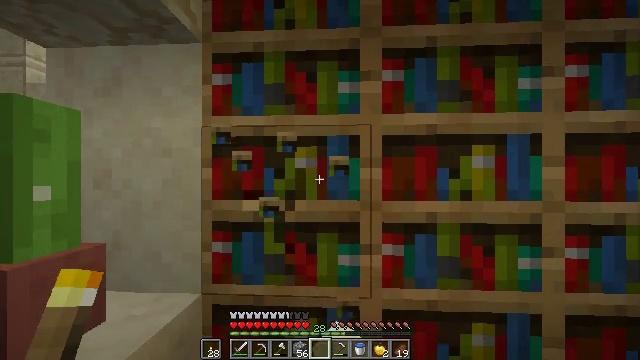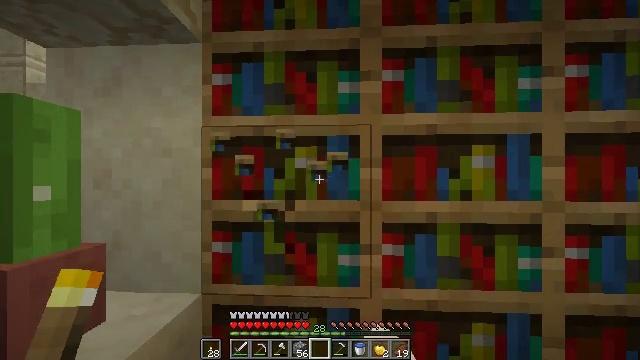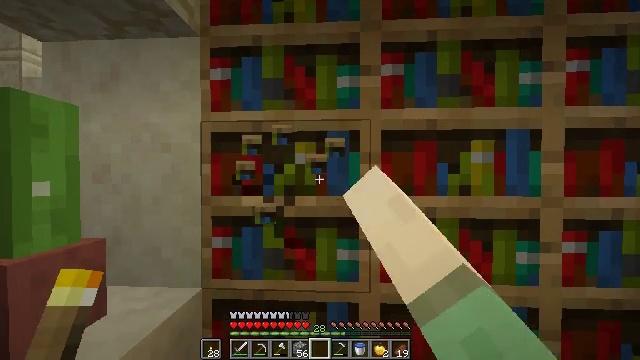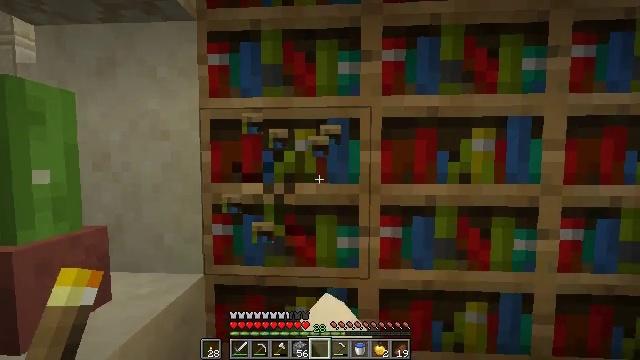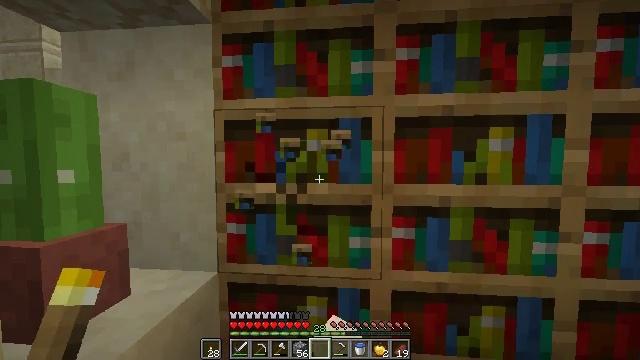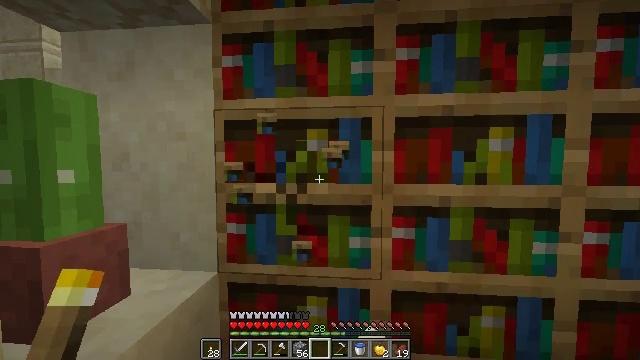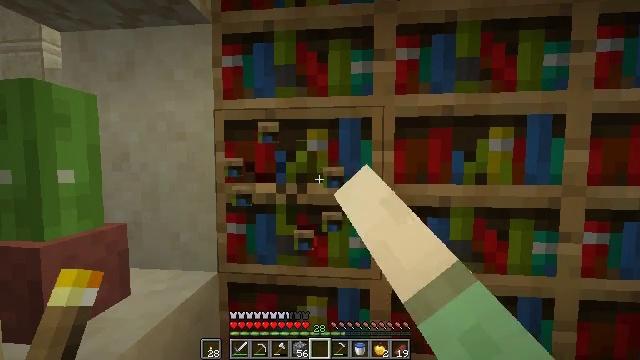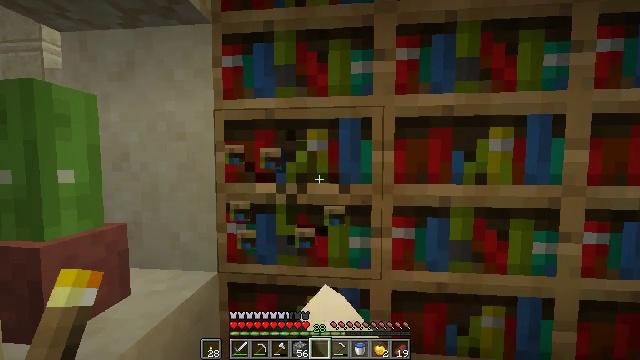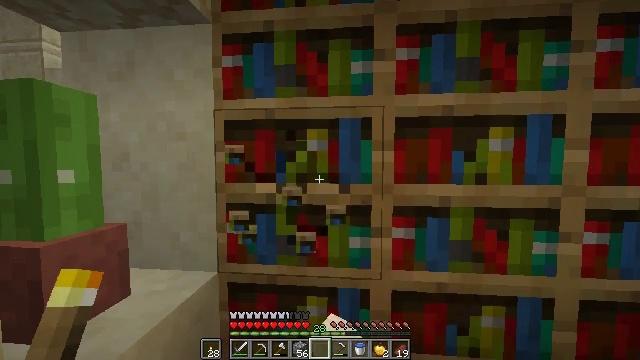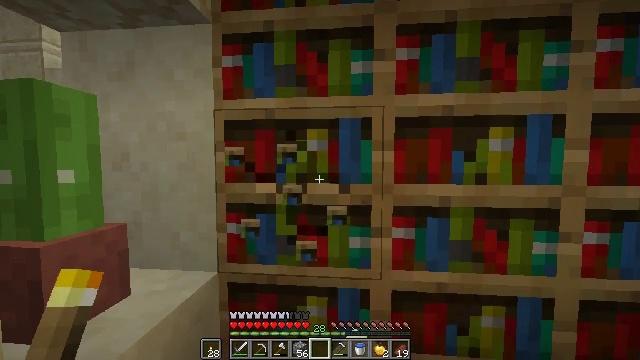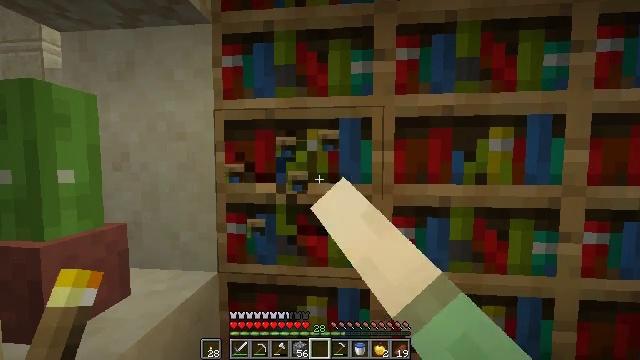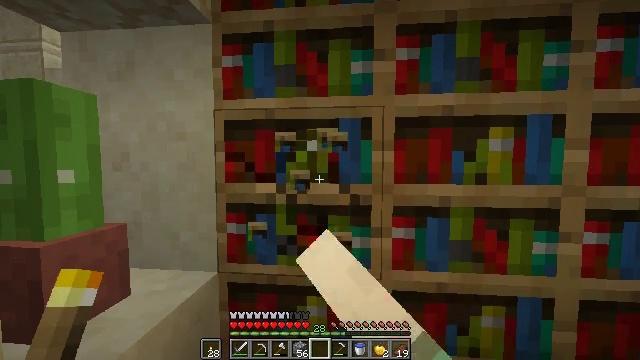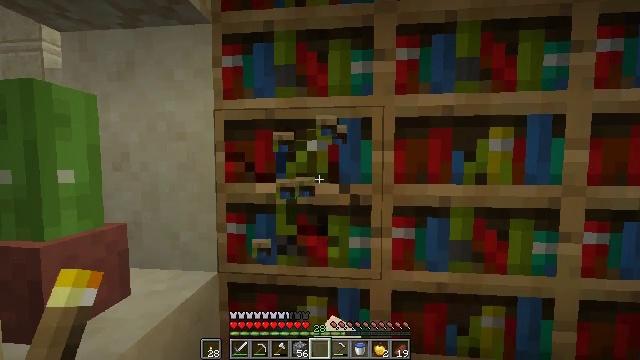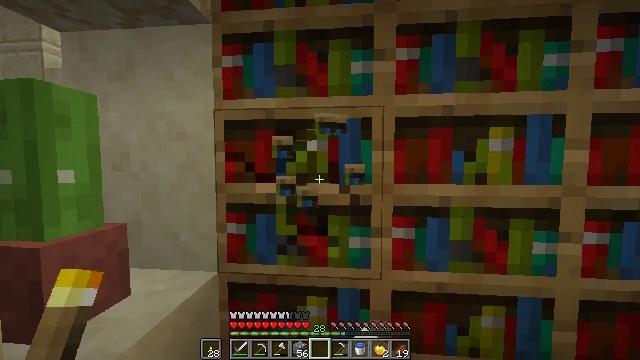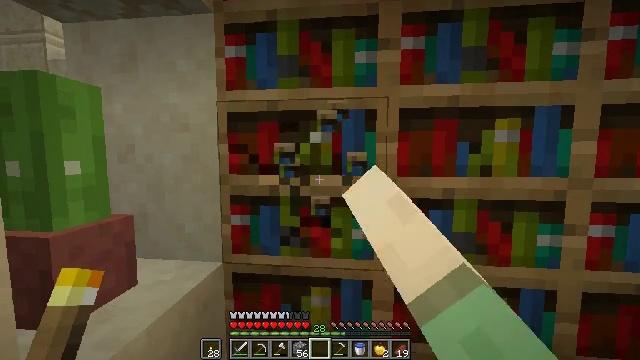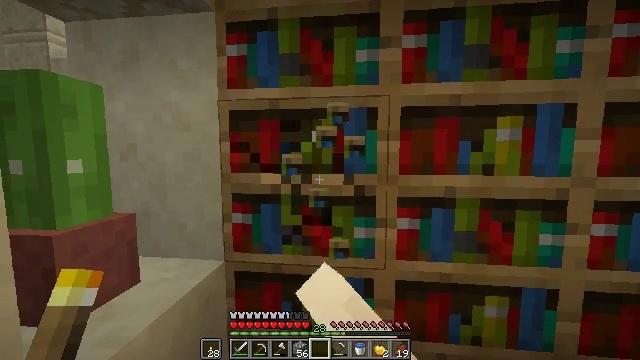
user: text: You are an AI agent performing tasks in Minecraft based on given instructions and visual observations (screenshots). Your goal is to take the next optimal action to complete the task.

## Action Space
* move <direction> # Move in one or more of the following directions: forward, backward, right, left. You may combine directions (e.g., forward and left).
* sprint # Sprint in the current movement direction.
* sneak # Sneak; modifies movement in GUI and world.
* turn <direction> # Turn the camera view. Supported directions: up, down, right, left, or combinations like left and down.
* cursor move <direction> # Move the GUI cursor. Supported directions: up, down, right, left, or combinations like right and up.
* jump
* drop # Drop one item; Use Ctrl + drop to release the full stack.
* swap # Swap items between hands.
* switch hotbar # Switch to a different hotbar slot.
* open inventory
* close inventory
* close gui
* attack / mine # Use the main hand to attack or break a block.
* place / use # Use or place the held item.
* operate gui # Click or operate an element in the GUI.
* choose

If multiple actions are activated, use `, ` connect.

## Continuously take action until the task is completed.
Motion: motion action
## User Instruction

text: Break the bookshelf for books.
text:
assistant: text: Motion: attack / mine
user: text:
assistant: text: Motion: turn down, attack / mine
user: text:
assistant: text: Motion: turn down, attack / mine
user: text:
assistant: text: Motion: turn left, attack / mine
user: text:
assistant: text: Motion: attack / mine
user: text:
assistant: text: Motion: attack / mine
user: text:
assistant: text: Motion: attack / mine
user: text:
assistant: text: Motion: attack / mine
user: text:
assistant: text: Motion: attack / mine
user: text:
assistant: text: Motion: attack / mine
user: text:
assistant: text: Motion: attack / mine
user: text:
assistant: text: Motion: attack / mine
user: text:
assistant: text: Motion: attack / mine
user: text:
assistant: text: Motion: turn down, attack / mine
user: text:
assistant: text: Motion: attack / mine
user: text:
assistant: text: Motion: attack / mine
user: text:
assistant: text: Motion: attack / mine
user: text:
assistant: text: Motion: attack / mine
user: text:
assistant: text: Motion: attack / mine
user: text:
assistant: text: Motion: attack / mine
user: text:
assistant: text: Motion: move forward, attack / mine
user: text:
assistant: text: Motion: move forward, attack / mine
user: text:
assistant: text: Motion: move forward, attack / mine
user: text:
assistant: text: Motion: move forward, attack / mine
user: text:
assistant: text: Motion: attack / mine
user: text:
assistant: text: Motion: attack / mine
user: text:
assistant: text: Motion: attack / mine
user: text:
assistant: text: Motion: attack / mine
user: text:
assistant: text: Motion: attack / mine
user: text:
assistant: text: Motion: attack / mine